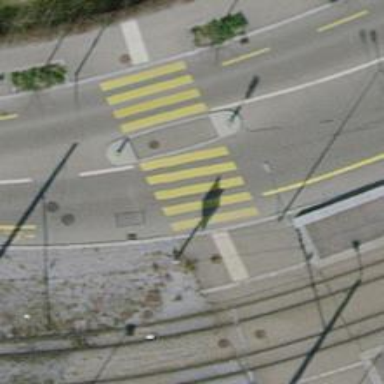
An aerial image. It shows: Uncontrolled zebra crossing with central island.